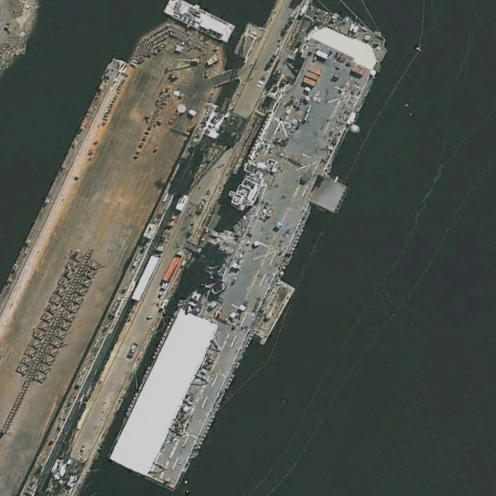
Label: assault